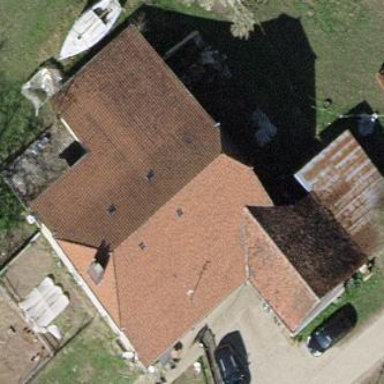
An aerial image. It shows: Simple and straightforward house.